Aerial crown-view tile of a tropical tree (Barro Colorado Island, Panama), acquired 20240611:
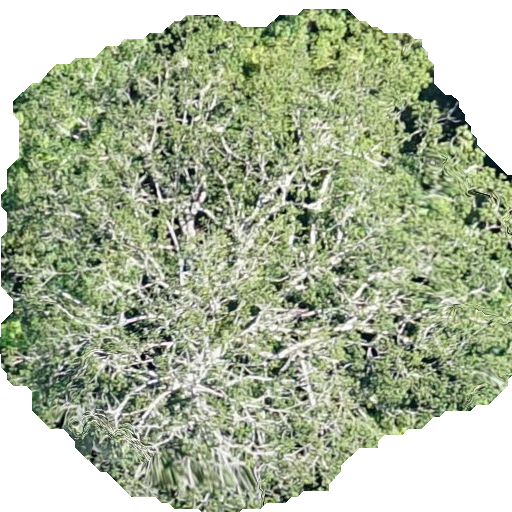
Species: Sterculia apetala
GBIF accepted scientific name: Sterculia apetala
Crown area: 325.549 m²